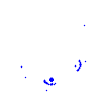
Particle: electron